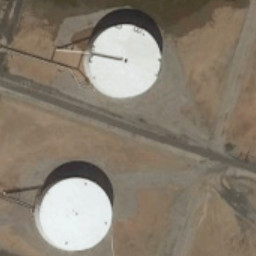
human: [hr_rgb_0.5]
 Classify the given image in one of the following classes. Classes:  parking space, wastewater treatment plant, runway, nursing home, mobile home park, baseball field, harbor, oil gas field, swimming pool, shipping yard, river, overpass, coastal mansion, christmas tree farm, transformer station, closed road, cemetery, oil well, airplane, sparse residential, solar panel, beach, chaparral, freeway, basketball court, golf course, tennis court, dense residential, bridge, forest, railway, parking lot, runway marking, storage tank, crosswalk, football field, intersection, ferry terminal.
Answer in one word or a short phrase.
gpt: storage tank